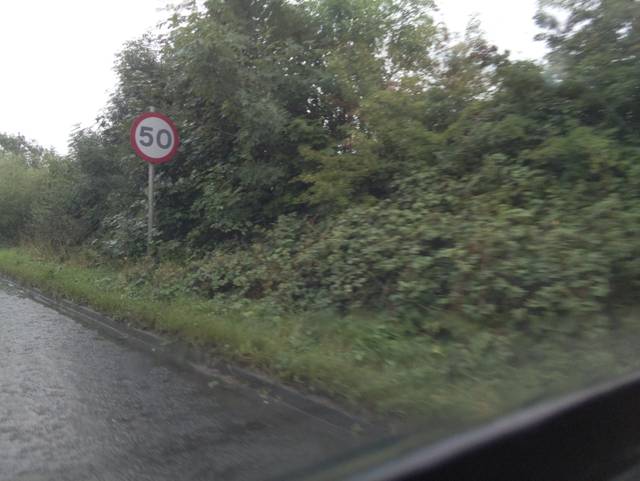
Region: United Kingdom
Coordinates: 53.962, -1.529